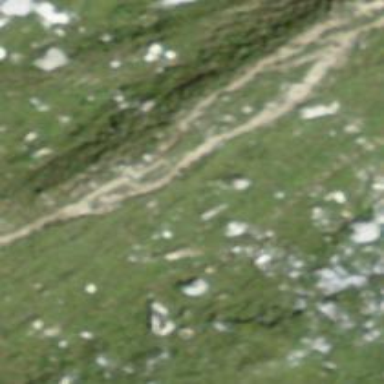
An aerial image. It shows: Path on the ground.